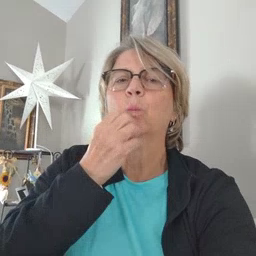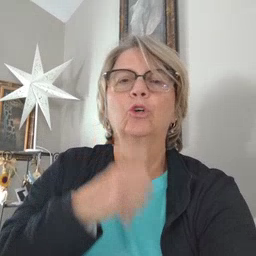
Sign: underwear